Field crop: tomato
Growth stage: 2
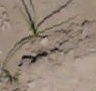
Species: solanum